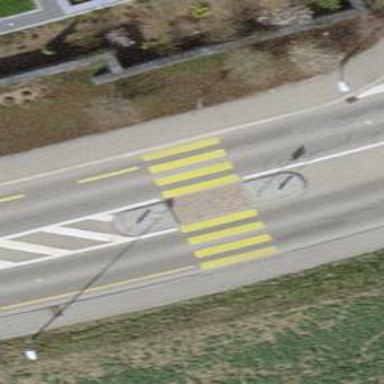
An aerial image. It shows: Uncontrolled crossing with central island on the road.